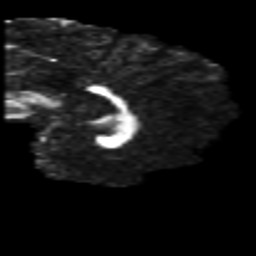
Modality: FA
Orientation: sagittal
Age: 30
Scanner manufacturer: philips
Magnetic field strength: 3 T
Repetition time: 8.6 s
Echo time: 0.127 s